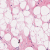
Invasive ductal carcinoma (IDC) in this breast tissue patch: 0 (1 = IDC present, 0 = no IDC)